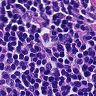
Metastatic tissue present: no